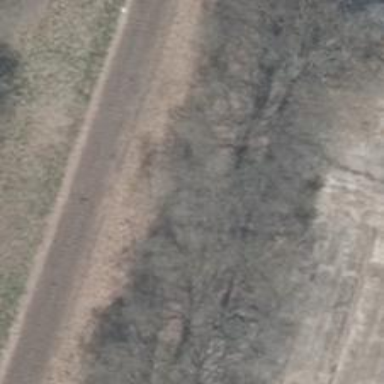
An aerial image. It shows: Row of deciduous broadleaved trees.